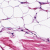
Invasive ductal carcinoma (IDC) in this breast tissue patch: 0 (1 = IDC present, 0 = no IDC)